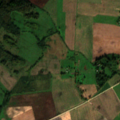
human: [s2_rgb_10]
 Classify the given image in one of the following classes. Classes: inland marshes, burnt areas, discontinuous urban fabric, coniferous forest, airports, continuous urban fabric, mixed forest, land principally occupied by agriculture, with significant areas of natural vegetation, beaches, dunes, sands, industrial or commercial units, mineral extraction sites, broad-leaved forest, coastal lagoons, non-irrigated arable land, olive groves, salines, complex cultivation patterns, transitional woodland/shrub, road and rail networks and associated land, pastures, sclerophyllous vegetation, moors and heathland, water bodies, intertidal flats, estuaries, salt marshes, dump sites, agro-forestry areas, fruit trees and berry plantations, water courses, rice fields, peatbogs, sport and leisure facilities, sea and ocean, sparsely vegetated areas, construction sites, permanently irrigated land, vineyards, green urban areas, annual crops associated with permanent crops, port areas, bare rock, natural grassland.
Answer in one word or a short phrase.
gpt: non-irrigated arable land, pastures, complex cultivation patterns, land principally occupied by agriculture, with significant areas of natural vegetation, coniferous forest